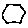
Label: hexagon